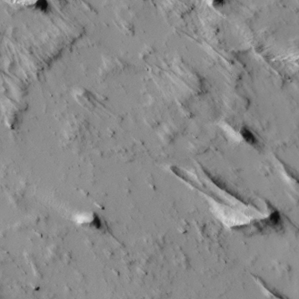
Label: non_frost